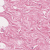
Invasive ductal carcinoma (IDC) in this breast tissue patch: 0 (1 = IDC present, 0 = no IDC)